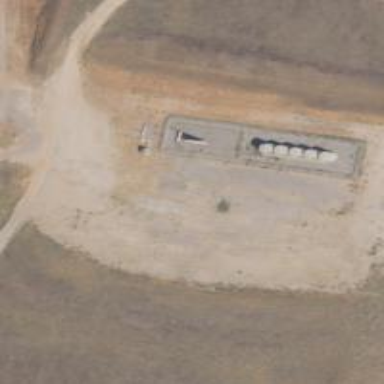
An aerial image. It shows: Storage tank with man-made structure.